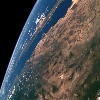
Label: land